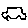
Label: car